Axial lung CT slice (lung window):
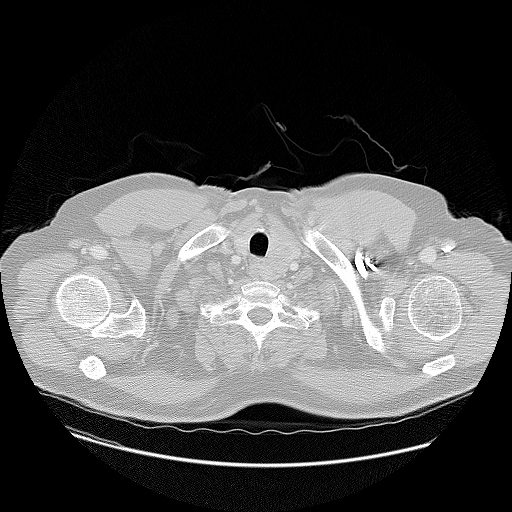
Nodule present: no